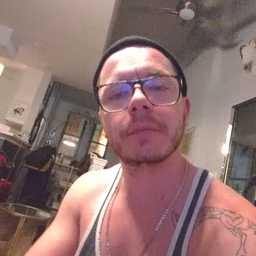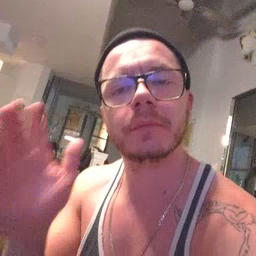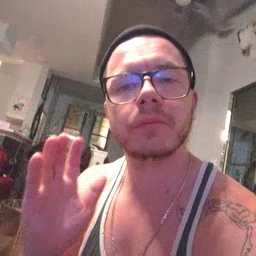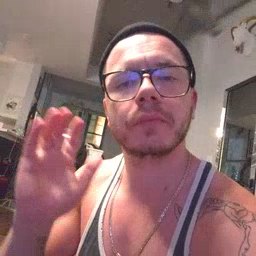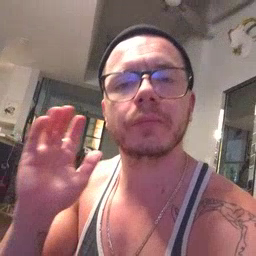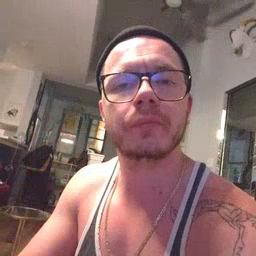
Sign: before